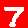
Digit: 7